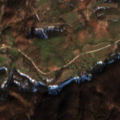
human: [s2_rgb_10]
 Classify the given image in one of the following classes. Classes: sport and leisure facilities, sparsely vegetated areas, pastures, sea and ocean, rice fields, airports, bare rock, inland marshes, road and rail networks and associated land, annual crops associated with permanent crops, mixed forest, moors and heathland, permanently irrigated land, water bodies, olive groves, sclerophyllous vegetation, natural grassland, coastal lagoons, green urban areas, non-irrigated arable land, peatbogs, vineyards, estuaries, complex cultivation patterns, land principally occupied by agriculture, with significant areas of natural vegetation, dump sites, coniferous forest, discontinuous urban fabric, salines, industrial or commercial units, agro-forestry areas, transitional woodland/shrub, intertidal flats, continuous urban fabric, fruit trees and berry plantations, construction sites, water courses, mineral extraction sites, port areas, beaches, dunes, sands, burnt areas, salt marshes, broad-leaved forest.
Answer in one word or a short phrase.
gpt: land principally occupied by agriculture, with significant areas of natural vegetation, broad-leaved forest, transitional woodland/shrub